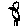
Label: bird